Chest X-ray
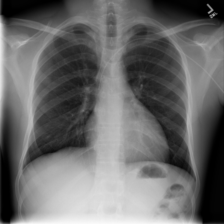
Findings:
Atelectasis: negative
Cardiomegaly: negative
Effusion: negative
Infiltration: negative
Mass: negative
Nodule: negative
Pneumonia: negative
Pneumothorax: negative
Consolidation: negative
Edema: negative
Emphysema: negative
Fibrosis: negative
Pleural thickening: negative
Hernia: negative